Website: lowes
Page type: account-dashboard
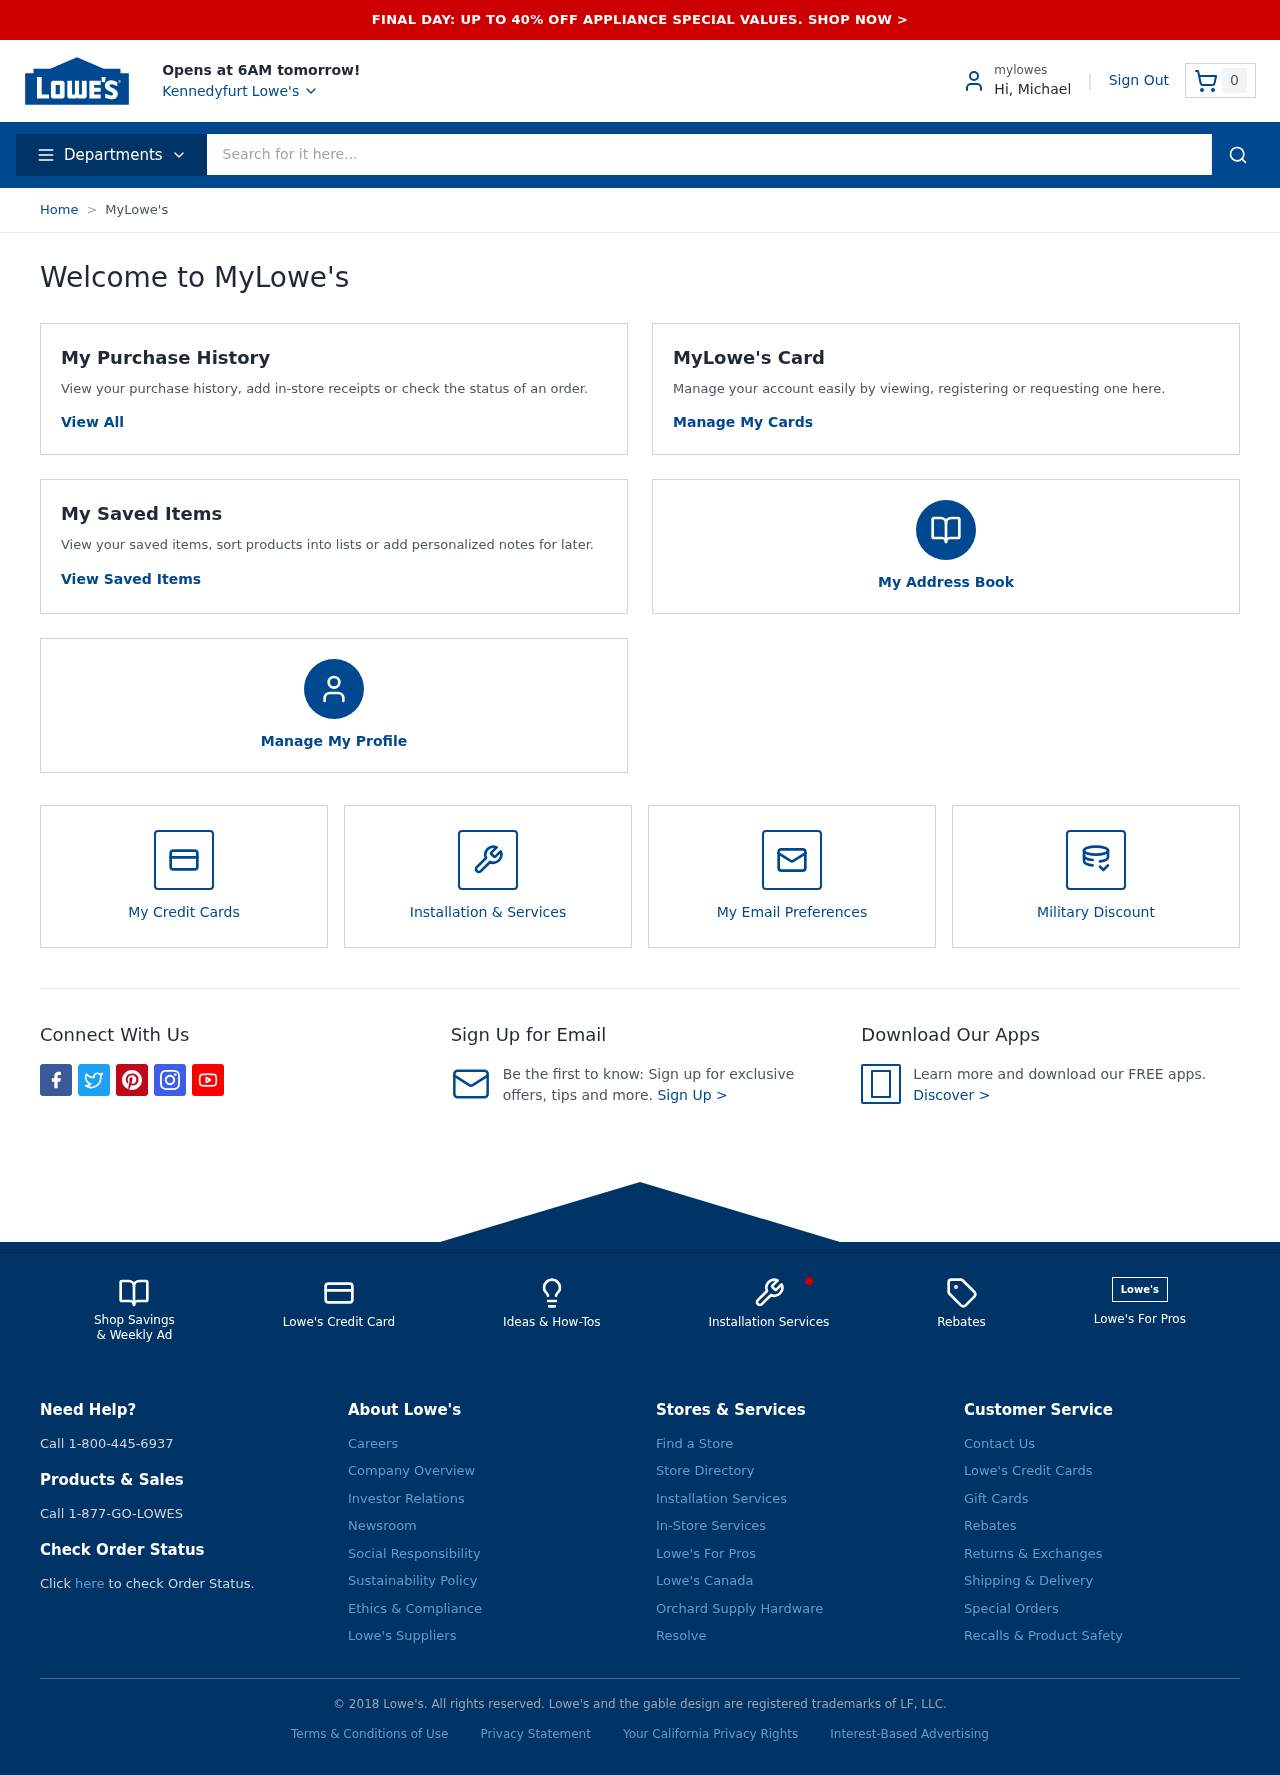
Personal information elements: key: PII_CITY
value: Kennedyfurt
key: PII_FIRSTNAME
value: Hi, Michael
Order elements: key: ORDER_NUM_ITEMS
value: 0
Search elements: key: HEADER_SEARCH
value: Search for it here...